Question: I have 2 views, for example it's 2 ImageView. And I want them to look like this

So Center of the View2 is alignedTop of the View1, and Horizontal center of View1 is same as View2.
Current code is
'''
<RelativeLayout
android:id="@+id/colorLayout"
android:layout_width="wrap_content"
android:layout_height="200dp"
android:layout_above="@+id/colorList"
android:layout_alignLeft="@+id/brightBarLayout"
android:layout_alignRight="@+id/brightBarLayout"
android:layout_below="@+id/brightBarLayout"
android:layout_marginTop="@dimen/activity_horizontal_margin"
android:layout_marginBottom="@dimen/activity_horizontal_margin">
<android.support.v4.view.ViewPager
android:id="@+id/colorPicker"
android:layout_width="wrap_content"
android:layout_height="wrap_content" >
</android.support.v4.view.ViewPager>
<ImageButton
android:id="@+id/imgBtnFaveColor"
android:layout_width="wrap_content"
android:layout_height="wrap_content"
android:layout_alignParentTop="true"
android:layout_centerHorizontal="true"
android:background="@null"
android:src="@drawable/ic_color_fave" />
</RelativeLayout>
'''
And I'm dynamically setting marginTop for the View1 based on View2.heigh
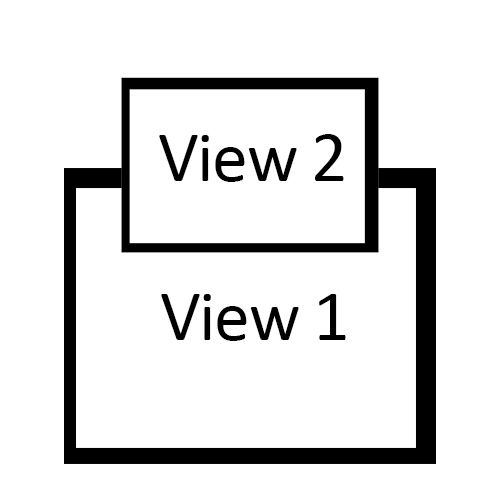
Answer: Something like this
'''
<RelativeLayout xmlns:android="http://schemas.android.com/apk/res/android"
xmlns:tools="http://schemas.android.com/tools"
android:layout_width="match_parent"
android:layout_height="match_parent" >
<ImageView
android:id="@+id/view1"
android:layout_width="200dp"
android:layout_height="200dp"
android:layout_centerInParent="true"/>
<ImageView
android:id="@+id/view2"
android:layout_width="100dp"
android:layout_height="100dp"
android:layout_alignTop="@+id/view1"
android:layout_alignLeft="@+id/view1"
android:layout_marginTop="-50dp"
android:layout_marginLeft="50dp"/>
</RelativeLayout>
'''